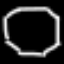
Label: octagon